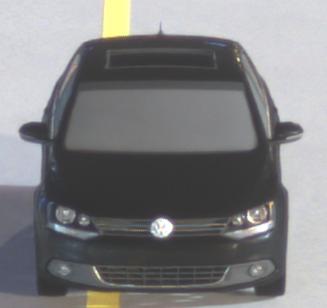
Make: VW
Model: Jetta 1.2 TSI
Detailed model: Jetta (IV)
Model produced from: 2011/01
Model produced until: 2014/08
Doors: 4
Color: black
Road condition: dry road
Daytime: night
Contrast: high contrast